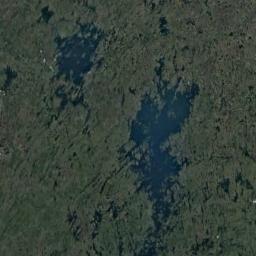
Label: lake